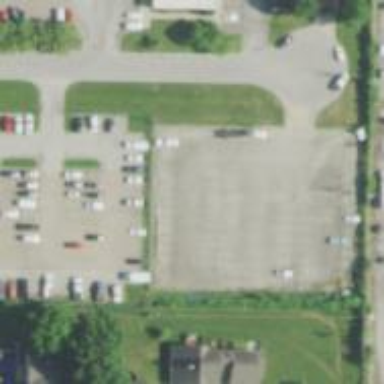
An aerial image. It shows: Parking area with surfaced finish.